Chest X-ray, PA view. Patient: 33 years old, sex M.
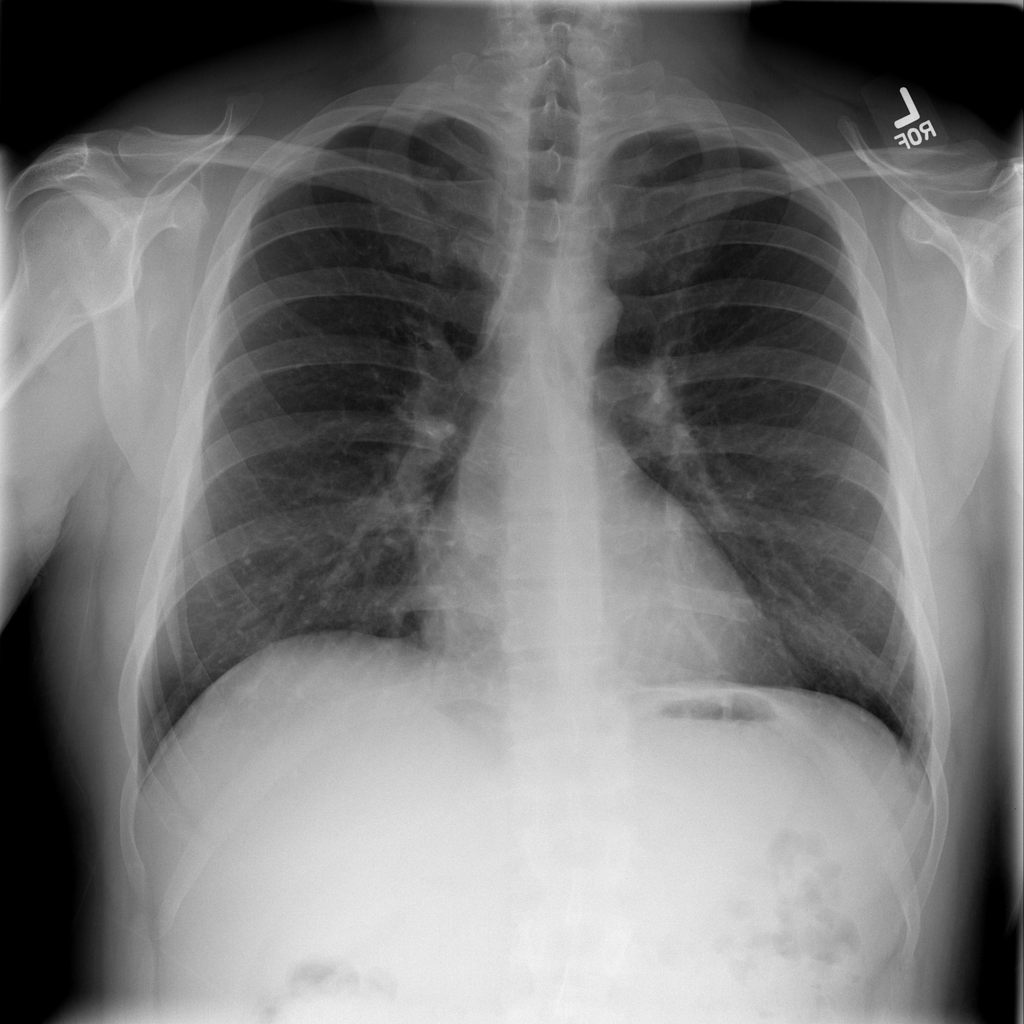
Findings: No Finding